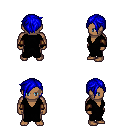
a pixel art fantasy rpg character, male body template, human, dark skin, black robe, gold greaves, blue pixie cut hairstyle, cloth bracers, four views (front, back, left, right), 2x2 character sprite sheet, small pixel art, hard edges, no anti-aliasing